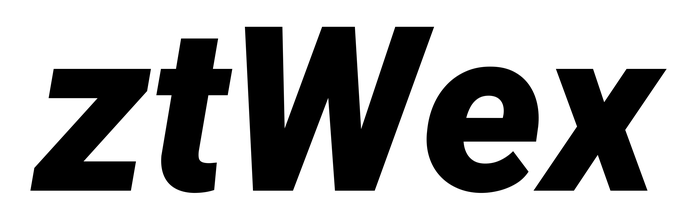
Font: Roboto-Italic_Black_Italic